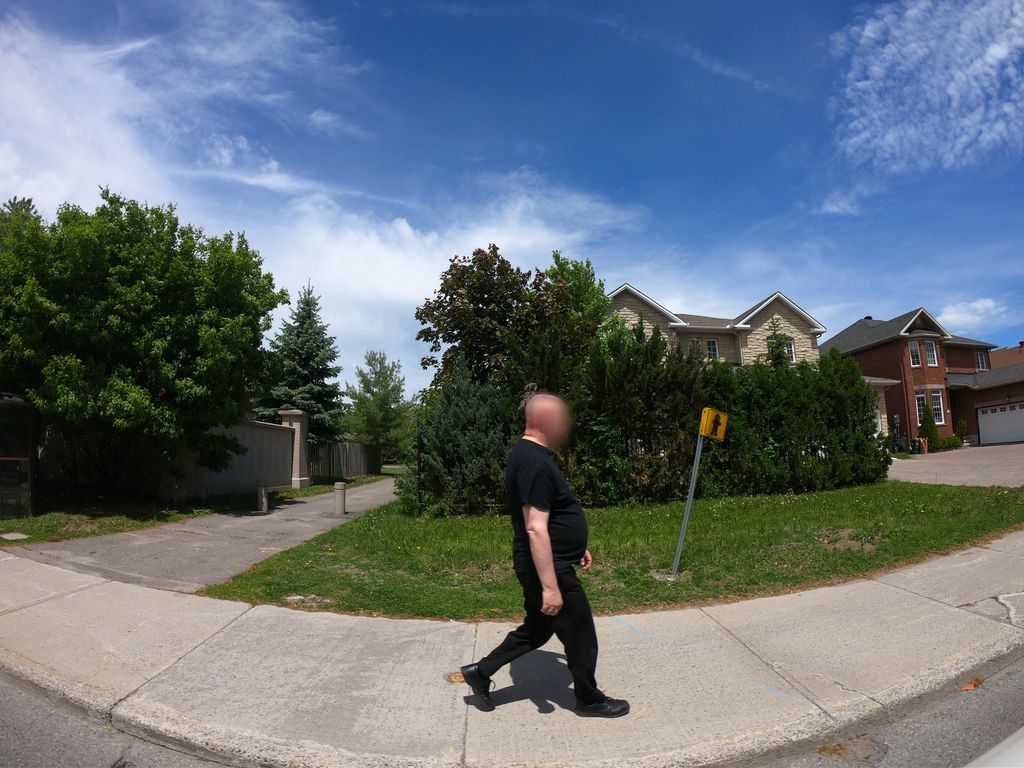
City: ottawa-gatineau